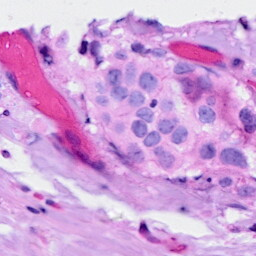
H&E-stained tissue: Breast